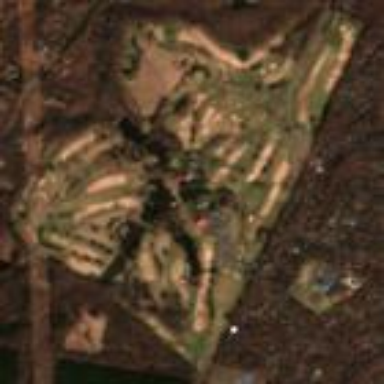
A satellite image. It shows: Golf course.